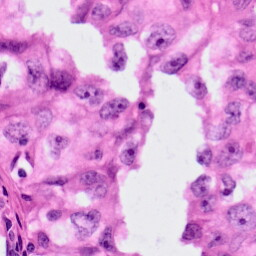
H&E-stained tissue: Lung